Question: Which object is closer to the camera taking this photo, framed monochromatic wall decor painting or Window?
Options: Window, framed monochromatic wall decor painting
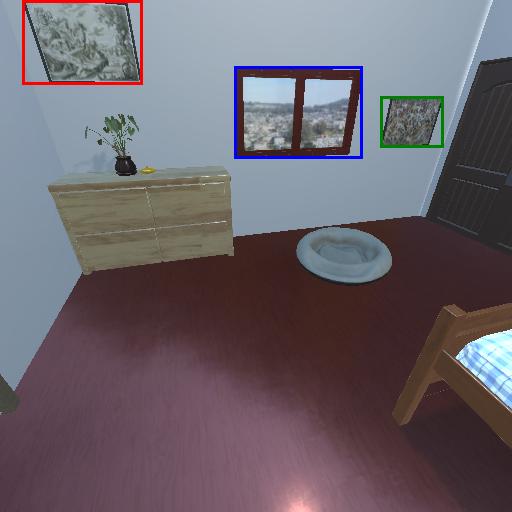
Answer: Window